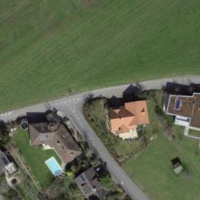
EUNIS habitat code: 25
Species observed at this site:
Cardamine pratensis